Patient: sex M, age 68
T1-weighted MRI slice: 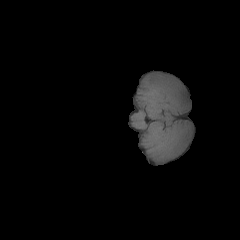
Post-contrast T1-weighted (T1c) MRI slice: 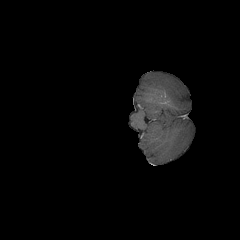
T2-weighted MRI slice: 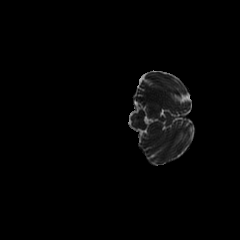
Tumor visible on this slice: no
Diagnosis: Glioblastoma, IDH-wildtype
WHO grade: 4